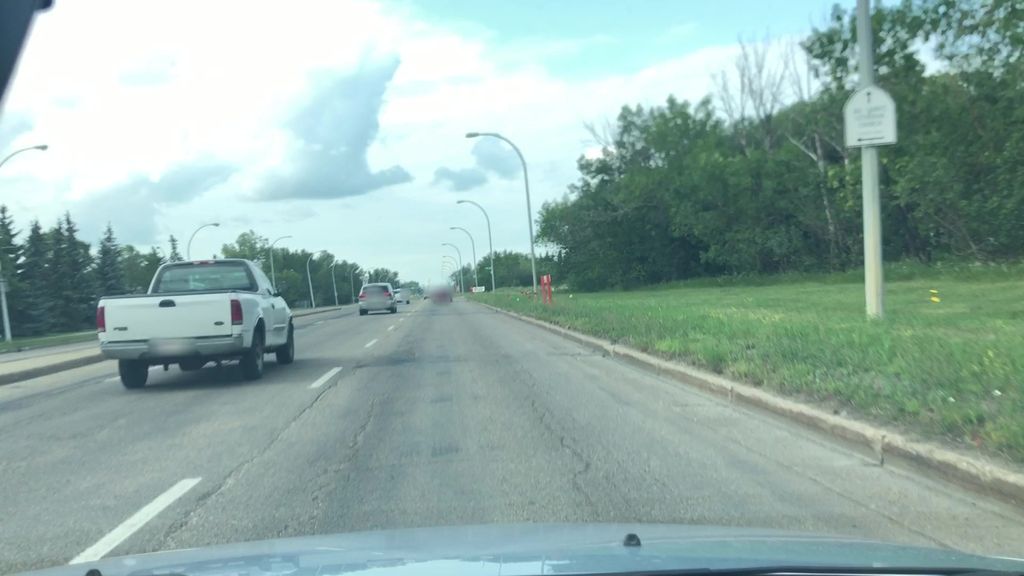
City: edmonton